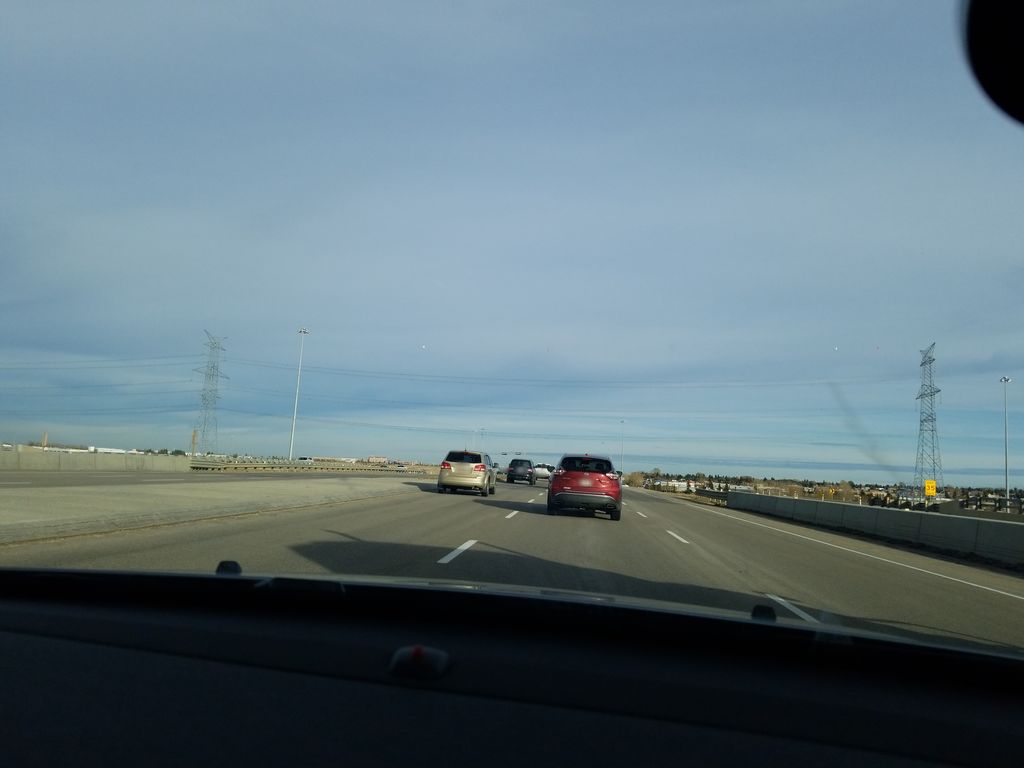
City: edmonton